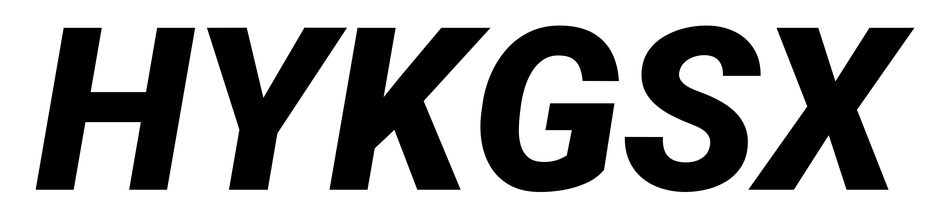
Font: Roboto-Italic_Black_Italic